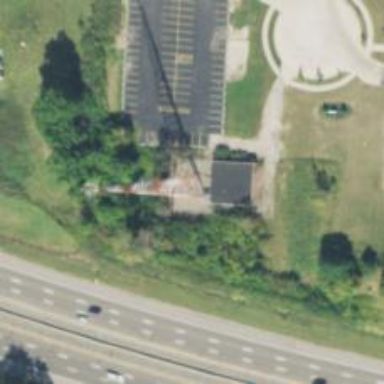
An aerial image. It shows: Man-made mast used for communication purposes.